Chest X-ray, PA view. Patient: 61 years old, sex F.
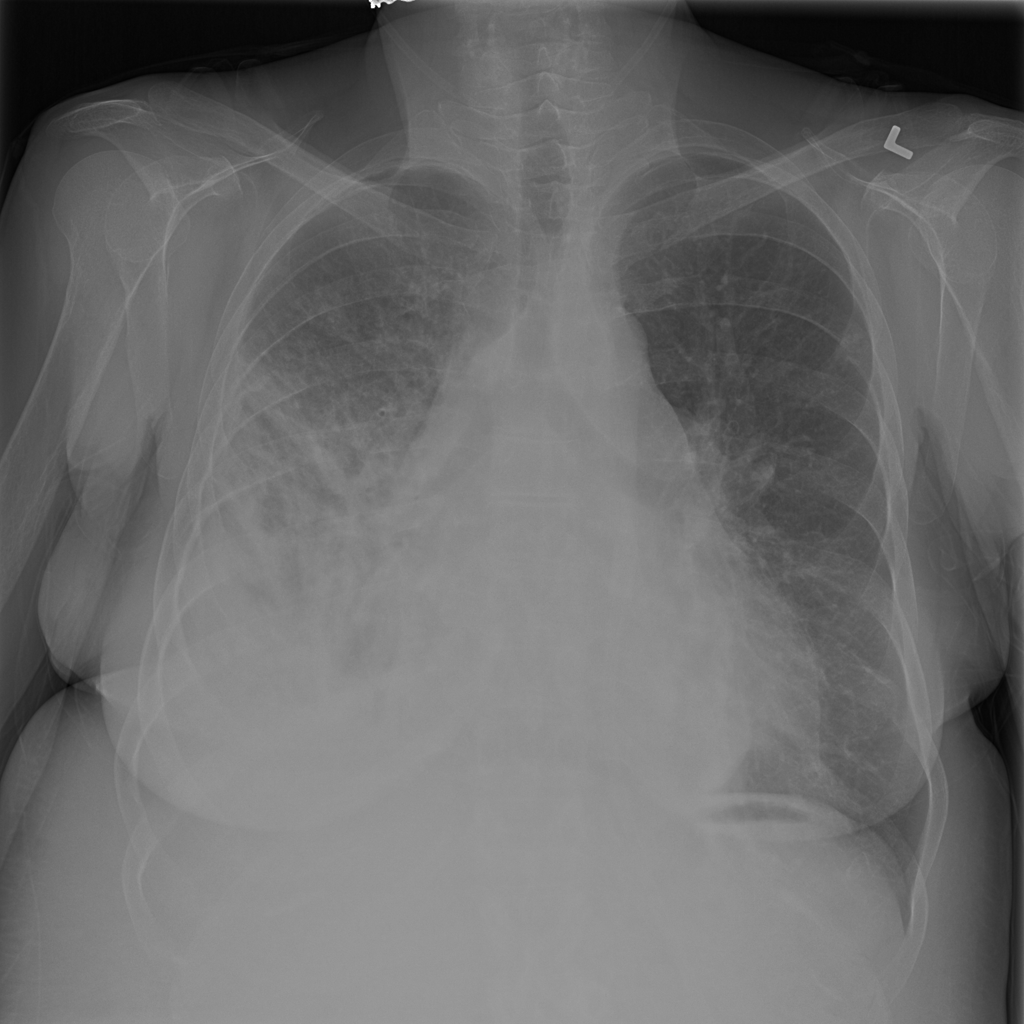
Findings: Infiltration